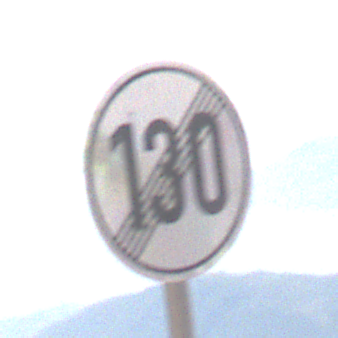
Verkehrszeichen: EndeGeschwindigkeit130
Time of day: Midday
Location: Outdoor (Nature)
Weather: Clear
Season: NotSpecified
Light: Natural